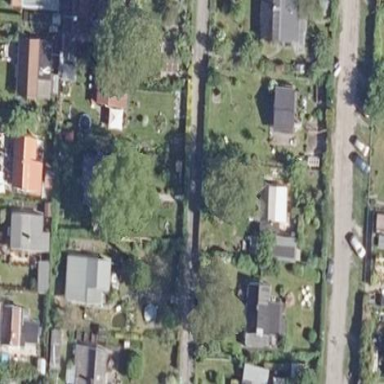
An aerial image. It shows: Plot within allotments.